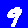
Digit: 9